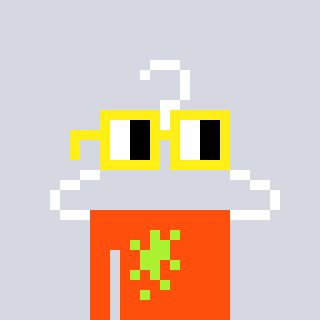
a pixel art character with square yellow glasses, a hanger-shaped head and a orange-colored body on a cool background